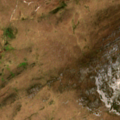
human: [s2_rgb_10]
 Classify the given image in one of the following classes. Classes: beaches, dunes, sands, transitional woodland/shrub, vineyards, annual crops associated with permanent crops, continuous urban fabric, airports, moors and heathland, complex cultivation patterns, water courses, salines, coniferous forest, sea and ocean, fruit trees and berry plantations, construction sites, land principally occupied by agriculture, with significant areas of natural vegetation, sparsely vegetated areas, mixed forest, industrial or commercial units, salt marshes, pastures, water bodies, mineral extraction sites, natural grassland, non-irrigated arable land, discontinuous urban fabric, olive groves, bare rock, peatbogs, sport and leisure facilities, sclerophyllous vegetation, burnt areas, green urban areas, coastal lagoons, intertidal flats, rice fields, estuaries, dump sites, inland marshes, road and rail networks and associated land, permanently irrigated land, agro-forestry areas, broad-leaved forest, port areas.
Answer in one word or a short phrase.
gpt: moors and heathland, sparsely vegetated areas, peatbogs